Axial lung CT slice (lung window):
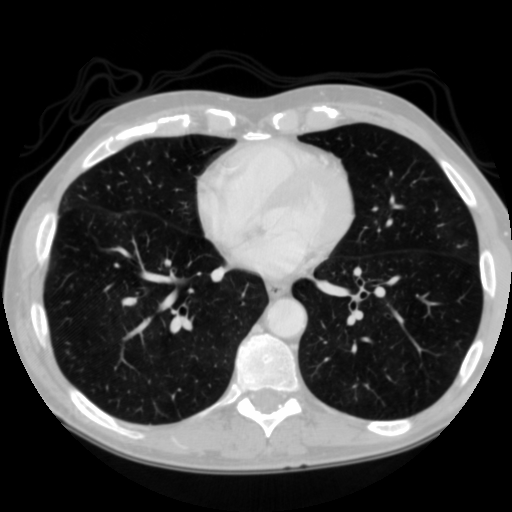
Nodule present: no